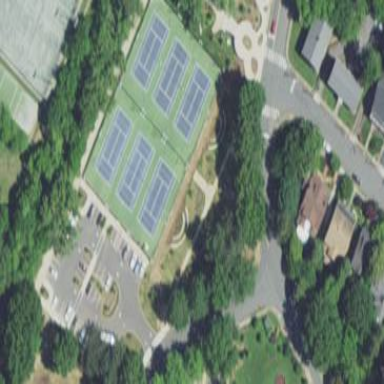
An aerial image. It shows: Asphalt tennis court.